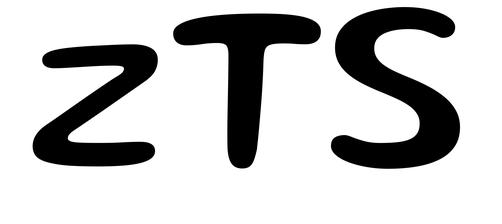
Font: Gluten_Regular